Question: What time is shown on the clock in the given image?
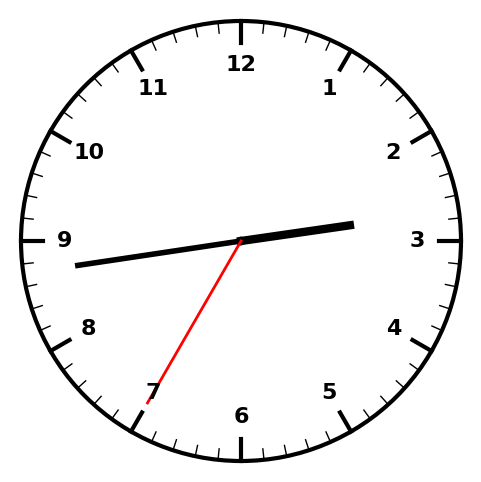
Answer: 02:43:35